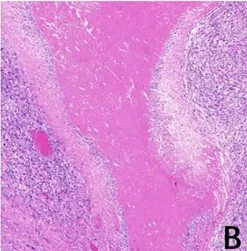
Pathological examination of case one. (B) Fibrous septa and large areas of coagulative necrosis within the tumor (H&E, x40).
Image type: pathology (h&e)